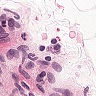
Metastatic tissue present: no